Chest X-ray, PA view. Patient: 47 years old, sex F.
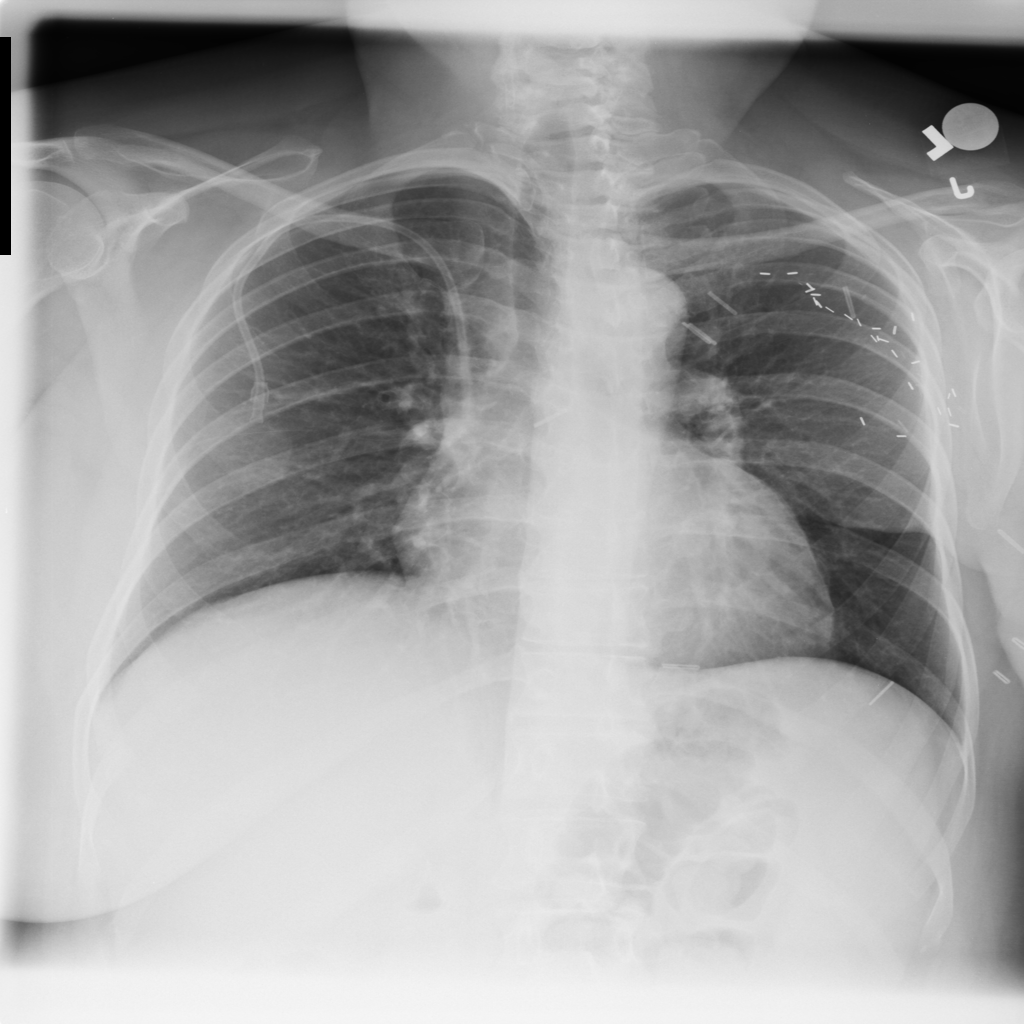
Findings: No Finding